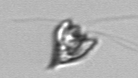
Label: Pyramimonas_longicauda